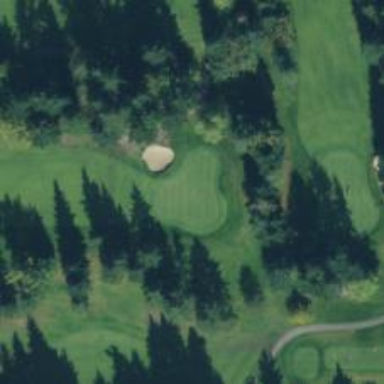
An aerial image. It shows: View of golf hole.